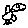
Label: bird